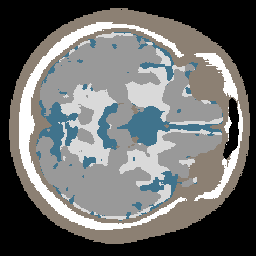
Label: no_lesion